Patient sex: M
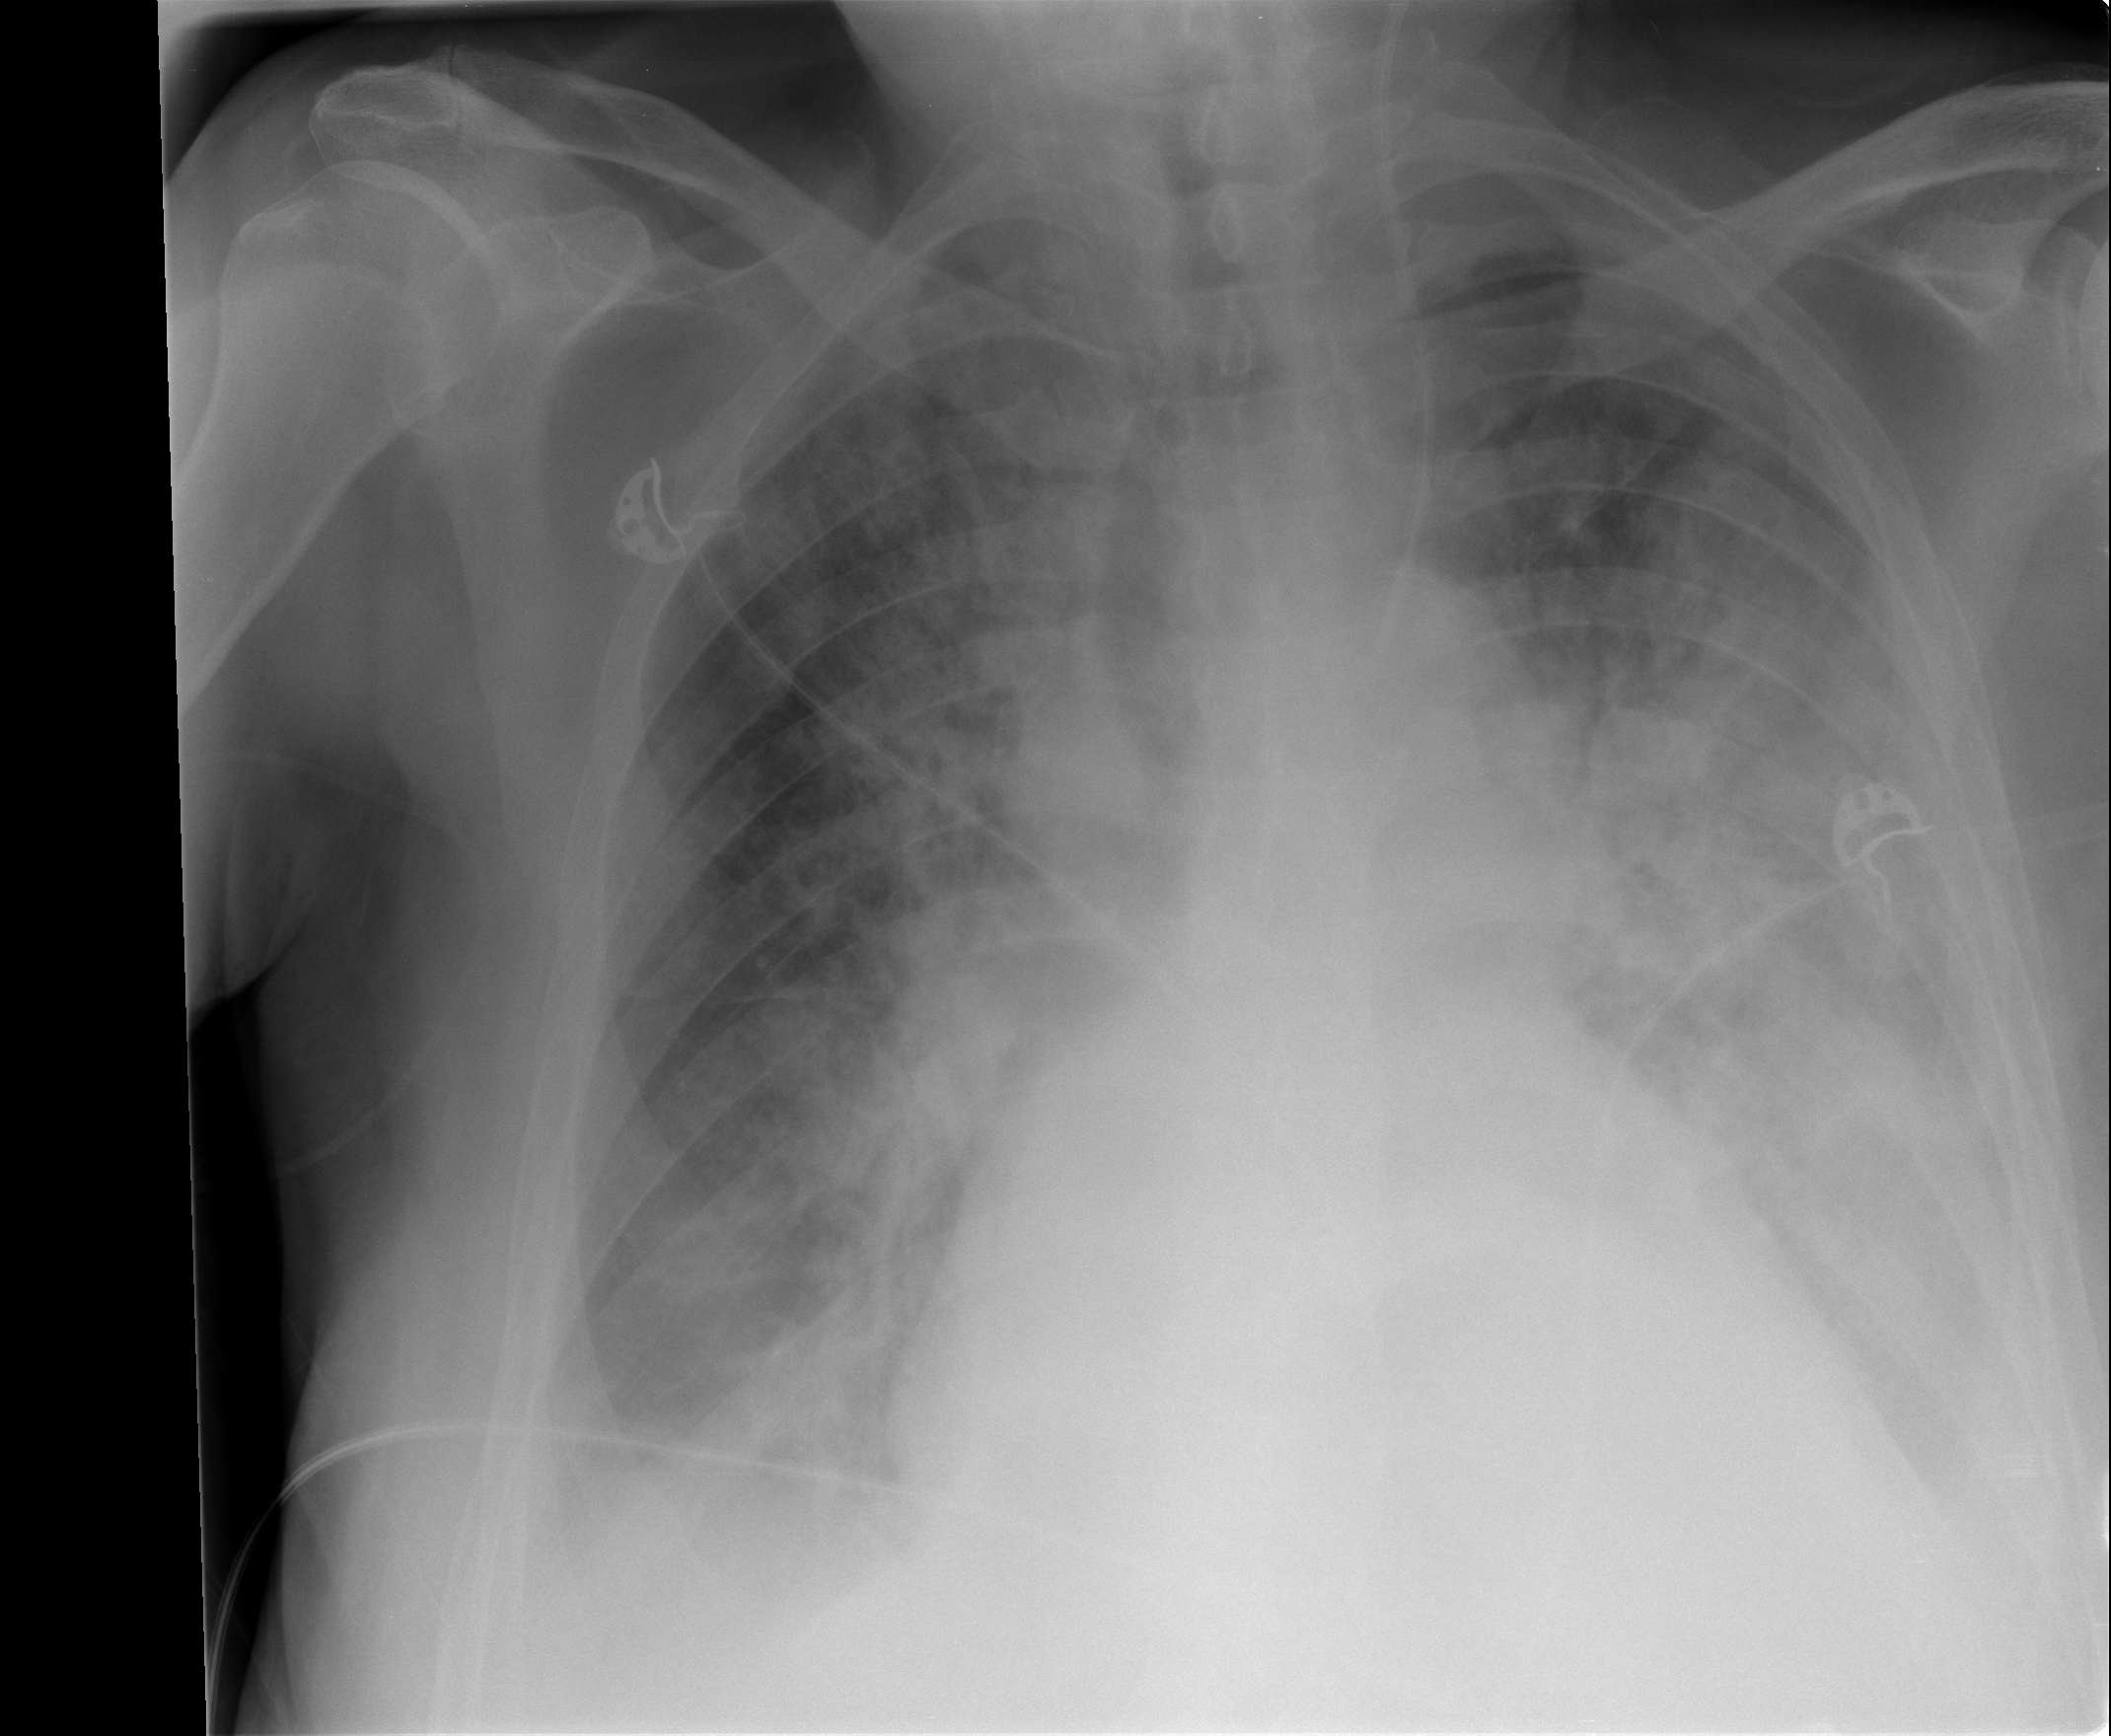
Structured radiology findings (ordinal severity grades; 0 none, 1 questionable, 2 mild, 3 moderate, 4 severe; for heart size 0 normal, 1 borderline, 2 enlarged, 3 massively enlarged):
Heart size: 2
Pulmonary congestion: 3
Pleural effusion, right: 2
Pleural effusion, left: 3
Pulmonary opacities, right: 3
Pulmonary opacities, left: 3
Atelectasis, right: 3
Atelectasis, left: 3